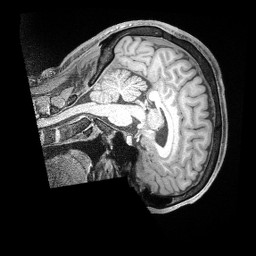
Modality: T1w
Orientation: sagittal
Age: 35
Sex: male
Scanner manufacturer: siemens
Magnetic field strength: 3 T
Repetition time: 2 s
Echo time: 0.00211 s